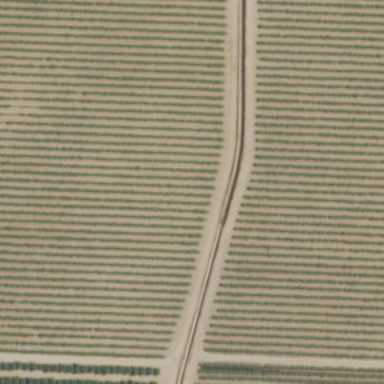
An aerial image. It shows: Vineyard with grape crops.